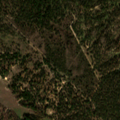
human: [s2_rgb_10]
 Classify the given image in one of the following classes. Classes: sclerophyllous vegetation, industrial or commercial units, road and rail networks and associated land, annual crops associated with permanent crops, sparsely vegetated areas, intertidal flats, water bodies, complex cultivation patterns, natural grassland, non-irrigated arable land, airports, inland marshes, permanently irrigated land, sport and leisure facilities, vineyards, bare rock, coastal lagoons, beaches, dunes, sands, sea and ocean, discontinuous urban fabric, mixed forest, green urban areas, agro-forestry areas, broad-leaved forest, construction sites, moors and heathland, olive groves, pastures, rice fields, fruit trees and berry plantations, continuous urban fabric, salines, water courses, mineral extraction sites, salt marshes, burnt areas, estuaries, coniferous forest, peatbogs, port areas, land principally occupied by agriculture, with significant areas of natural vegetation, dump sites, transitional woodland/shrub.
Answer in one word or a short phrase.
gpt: pastures, broad-leaved forest, mixed forest, transitional woodland/shrub, water bodies